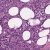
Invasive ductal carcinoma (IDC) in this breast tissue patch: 1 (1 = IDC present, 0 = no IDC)